Field crop: maize
Growth stage: 2
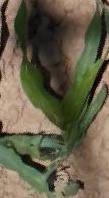
Species: maize